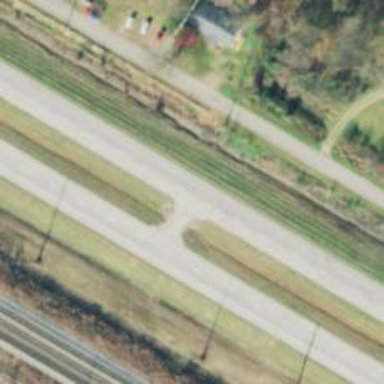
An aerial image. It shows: This image shows trunk highway that functions as expressway.